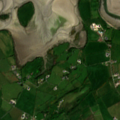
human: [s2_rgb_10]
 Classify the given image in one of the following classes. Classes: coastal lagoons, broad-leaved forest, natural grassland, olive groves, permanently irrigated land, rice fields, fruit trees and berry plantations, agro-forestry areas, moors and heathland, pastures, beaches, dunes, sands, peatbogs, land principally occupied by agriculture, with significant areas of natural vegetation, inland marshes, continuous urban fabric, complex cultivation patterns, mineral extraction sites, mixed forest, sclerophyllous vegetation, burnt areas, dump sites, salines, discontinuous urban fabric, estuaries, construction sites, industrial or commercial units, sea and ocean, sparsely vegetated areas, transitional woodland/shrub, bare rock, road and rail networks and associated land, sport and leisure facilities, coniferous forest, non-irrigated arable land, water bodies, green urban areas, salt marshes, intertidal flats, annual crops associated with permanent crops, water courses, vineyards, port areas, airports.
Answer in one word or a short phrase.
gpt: pastures, intertidal flats